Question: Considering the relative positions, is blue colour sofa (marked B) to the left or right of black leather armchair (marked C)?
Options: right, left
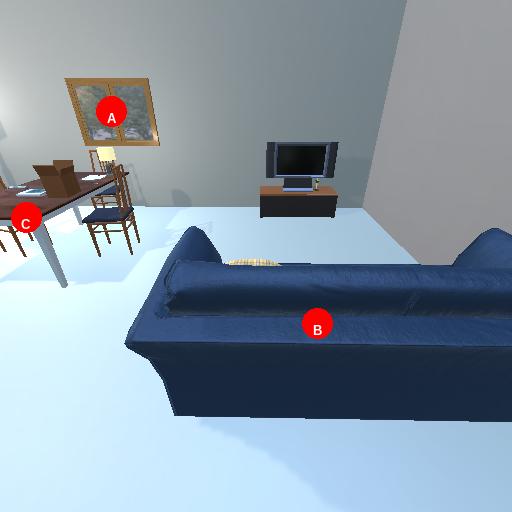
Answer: right